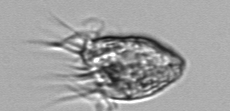
Label: Strombidium_morphotype1